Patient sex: M
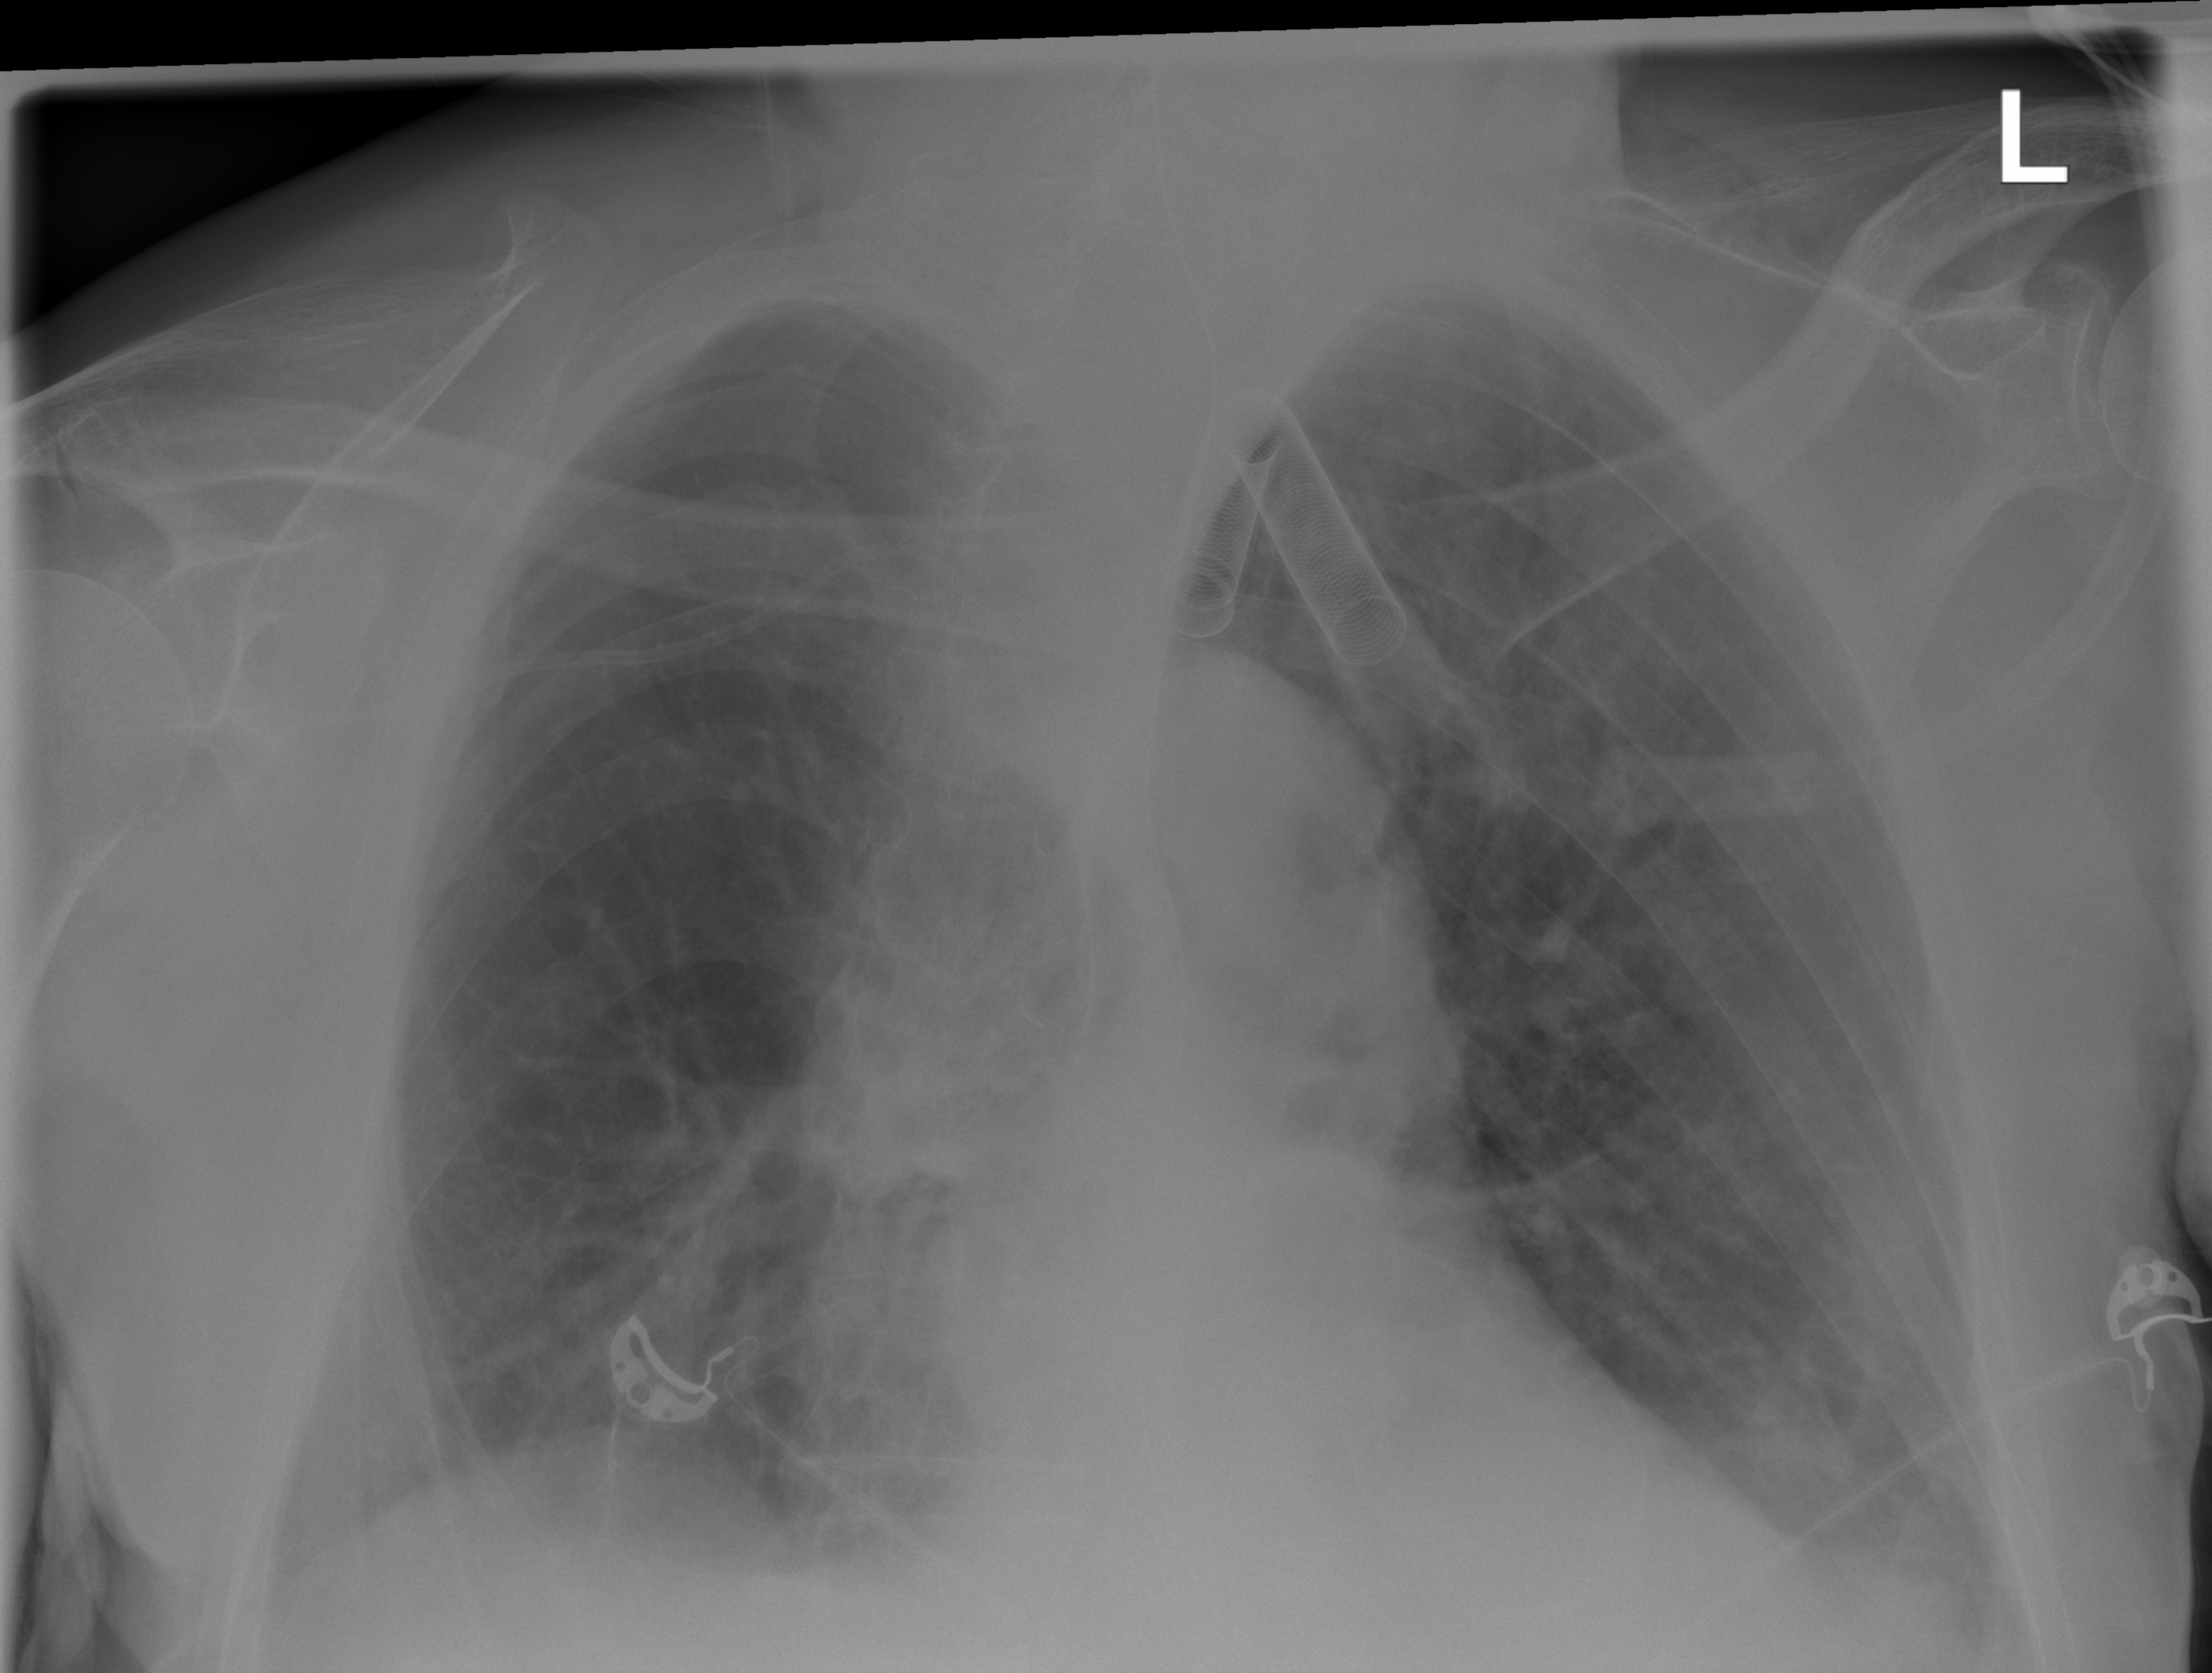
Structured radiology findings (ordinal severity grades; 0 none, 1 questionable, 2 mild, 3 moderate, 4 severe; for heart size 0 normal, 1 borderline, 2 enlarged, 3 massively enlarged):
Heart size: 1
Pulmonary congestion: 0
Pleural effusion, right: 0
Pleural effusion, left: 2
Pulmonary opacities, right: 0
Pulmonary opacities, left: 0
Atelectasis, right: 2
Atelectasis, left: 2